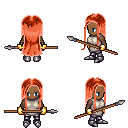
a pixel art fantasy rpg character, female body template, human, dark skin, white tunic, metal pants, red extra-long hairstyle, gold gloves, metal boots, spear, four views (front, back, left, right), 2x2 character sprite sheet, small pixel art, hard edges, no anti-aliasing